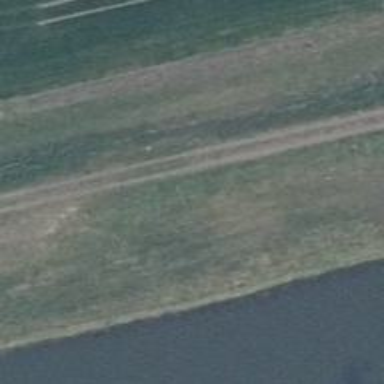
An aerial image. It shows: Grassy track with grade 5 track type.